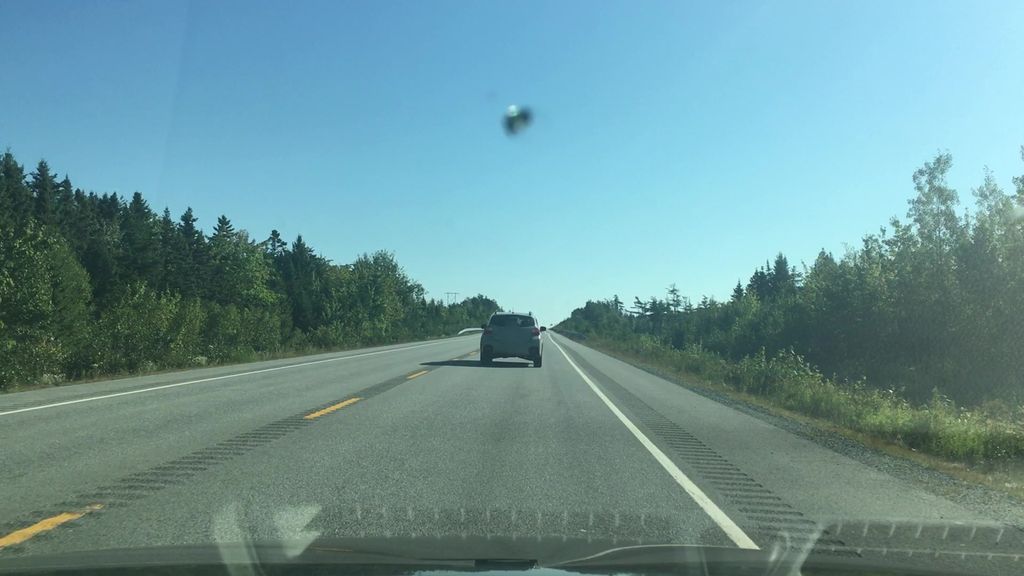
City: halifax